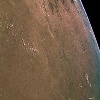
Label: land